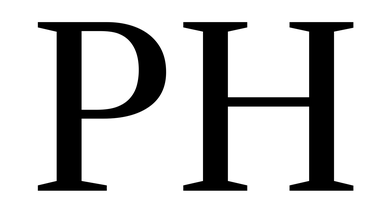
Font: LibreCaslonText_Regular